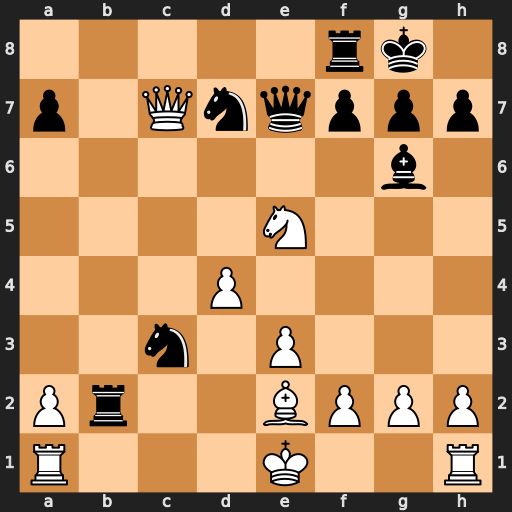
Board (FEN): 5rk1/p1Qnqppp/6b1/4N3/3P4/2n1P3/Pr2BPPP/R3K2R
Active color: w
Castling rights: KQ
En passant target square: -
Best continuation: Qxc3 Nxe5 Qxb2 Nd3+ Bxd3